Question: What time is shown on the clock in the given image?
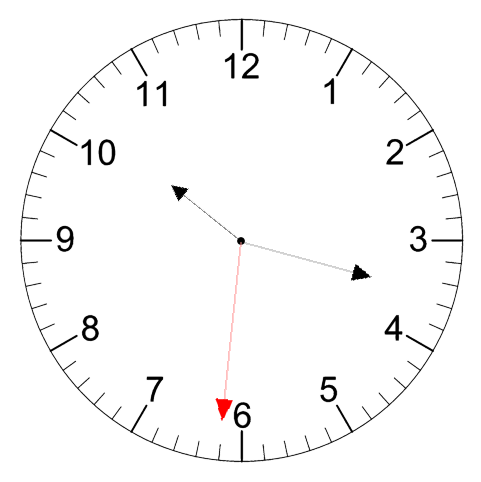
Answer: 10:17:31